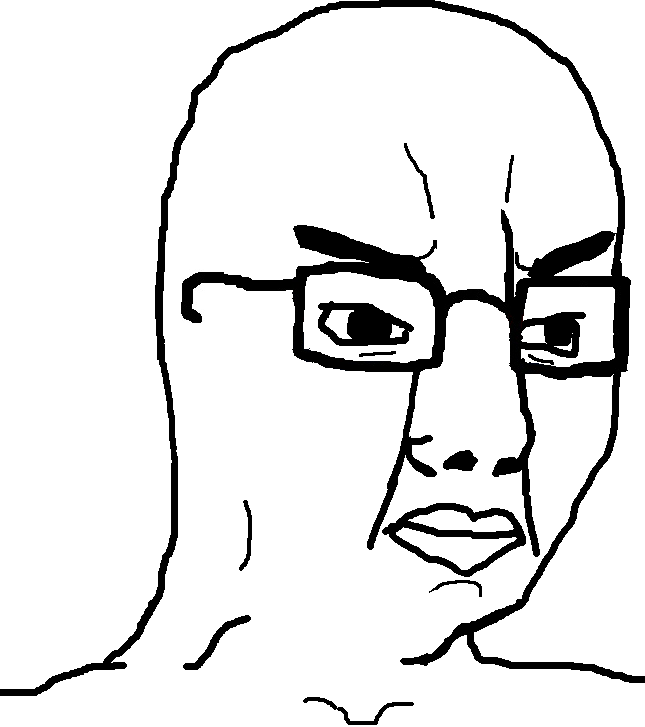
Label: 5_Poljak